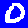
Digit: 0